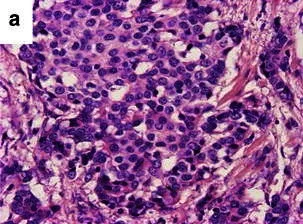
A; The invasive ductal breast carcinoma specimen that was resected when the patient was 32 years old (H&E).
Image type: pathology (h&e)